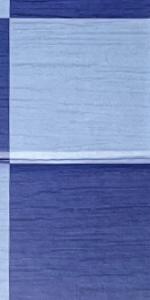
Label: Empty